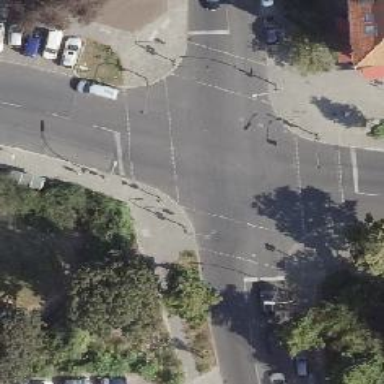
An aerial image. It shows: Road crossing with traffic signals.